Question: Suppose I have an application a search for all gas stations within 10 mile radius of a certain location. However one side of this location is surrounded by a mountain range that you have to drive 50 miles to get around. You would not want to return results from the other side of the mountain. What are some good algorithms/techniques to deal with such a problem? I know with point to point searches you can use path costs but I am not sure what the technique is with radius searches.
Here is an example:

The red line is a chord on the radius circle from 40,-74 to 41,-72 lat long (not accurate just saying) The user at 40,-73 performs a geographic radius search for something which also encompasses areas across the LI sound in Connecticut which are impractical to get to. The algorithm should know that there exists a chord completely intersecting the search circle and not return results that are on the other side of that chord. So only points in the green area would get returned.
This should be able to be done without any road network analysis if the programmer defines these bounding lines. For instance there may be an area in some country that is dangerous to pass through and you would want people on either side of that area to be restricted to that side. Or an international border etc. I am just asking this because I am pretty sure people are doing this.
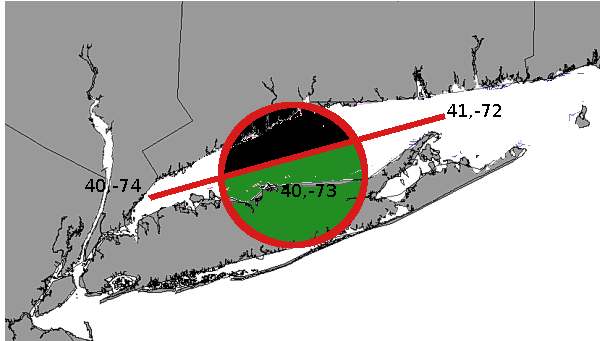
Answer: Although the best solution would be to calculate distance along a road network (rather than straight line distance) using, for example, ArcGIS's Network Analyst, a dirty hack would be to create straight lines between the center of your radius and each station, then calculate the total elevation gain along that profile (a script for doing this automatically is given <URL>.
EDIT Since you seem set on not using network analysis, why not create a raster cost map in which the value corresponds to the difficulty of traversing that terrain? That could be based on other data (i.e. water bodies, elevation, landcover, etc.). Then you can either return the lowest cost station or do a select by attribute using the cost map...
Another option would be to create a polygon vector layer showing the impassable zones (mountains, water bodies, etc.) and then create a line between your location and all stations in the radius. Using select by location you can see whether that line intersects any of the impassable polygons; if it does, unselect the station.
The best tool for the task is still network analysis...